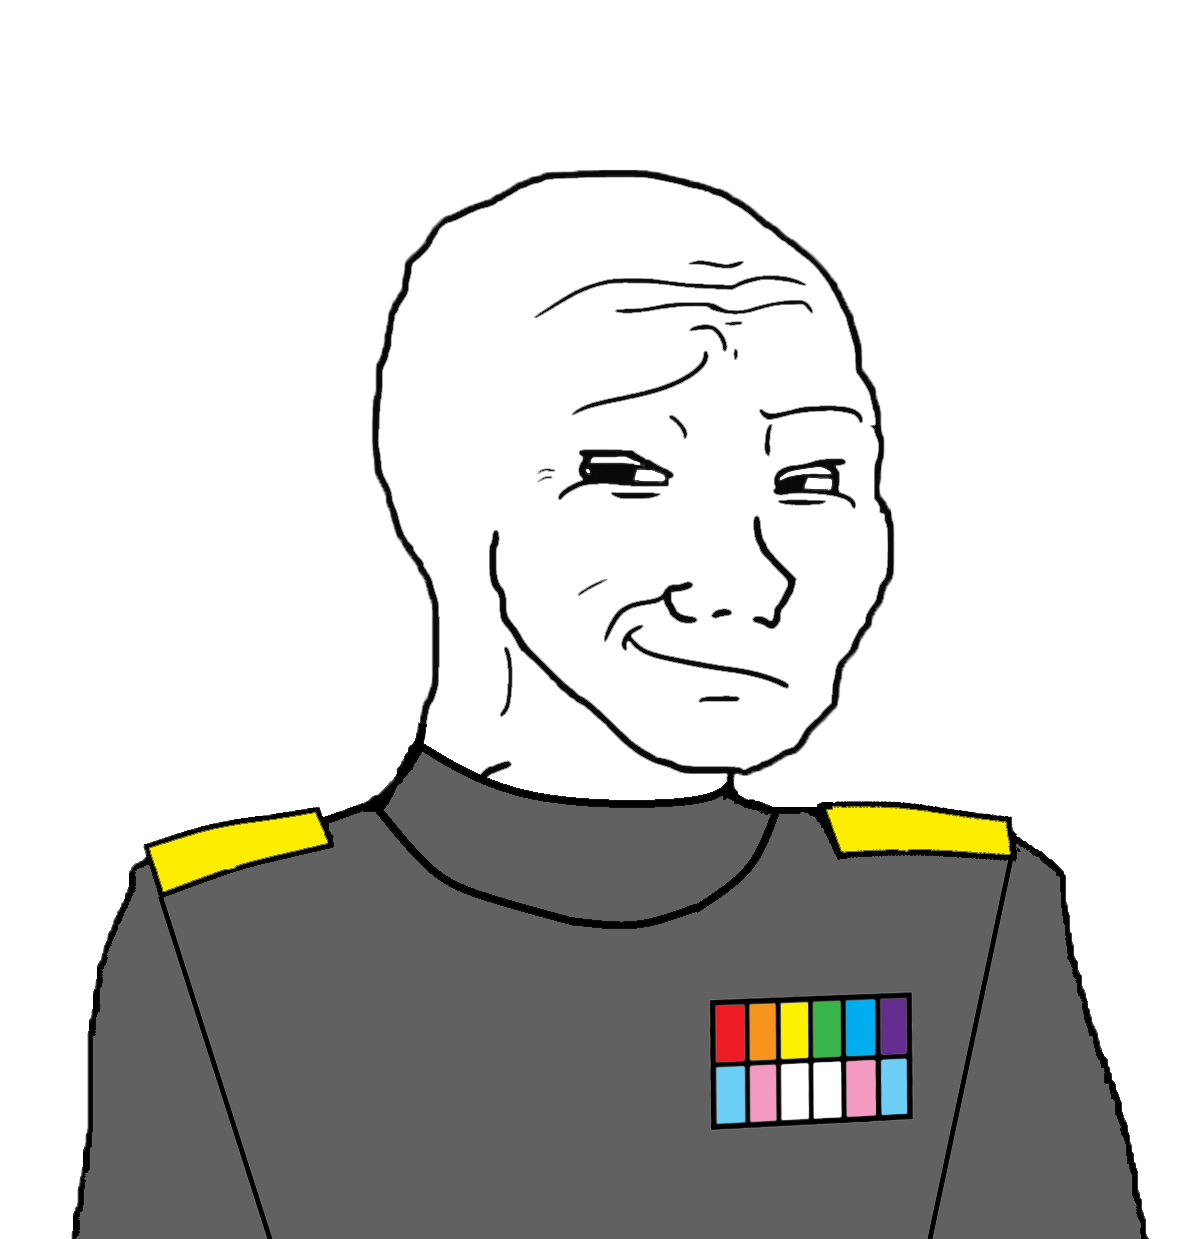
Label: 5_Smugjak